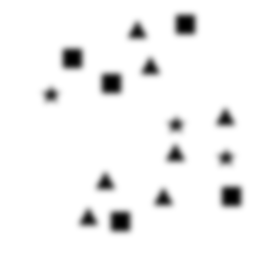
Squares: 5
Triangles: 7
Stars: 3
Total shapes: 15